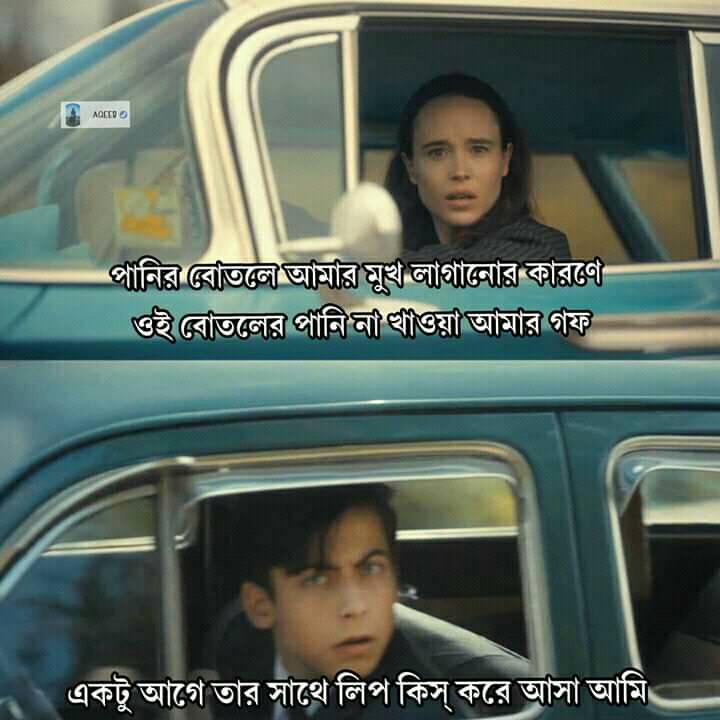
Text: পানির বোতলে আমার মুখ লাগানোর কারণে ওই বোতলের পানি না খাওয়া আমার গফ একটু আগে তার সাথে লিপ কিস করে আসা আমি
Label: Non Hate